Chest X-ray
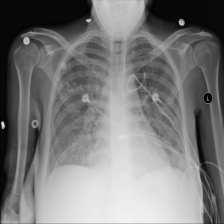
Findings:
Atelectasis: negative
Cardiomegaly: negative
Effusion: negative
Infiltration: positive
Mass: negative
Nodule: negative
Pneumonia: negative
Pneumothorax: negative
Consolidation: negative
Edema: positive
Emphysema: negative
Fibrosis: negative
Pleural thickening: negative
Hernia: negative